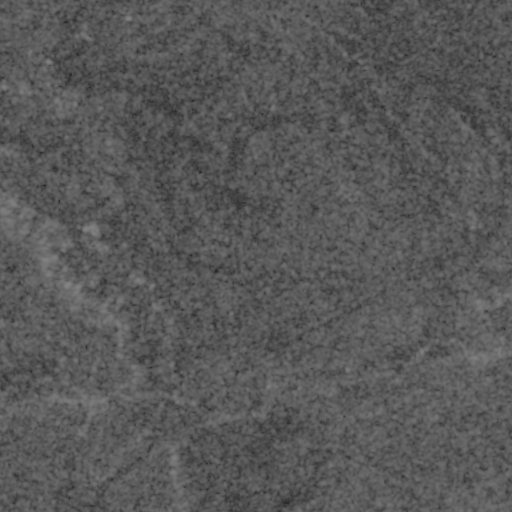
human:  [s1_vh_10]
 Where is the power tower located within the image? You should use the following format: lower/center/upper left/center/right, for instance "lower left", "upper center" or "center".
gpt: The power tower is located in the upper left of the image.
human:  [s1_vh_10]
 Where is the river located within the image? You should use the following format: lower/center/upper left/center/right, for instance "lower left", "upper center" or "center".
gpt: The river is located in the lower of the image.
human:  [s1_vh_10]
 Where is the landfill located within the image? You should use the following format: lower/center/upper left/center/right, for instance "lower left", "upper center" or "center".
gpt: There is no landfill in the image.

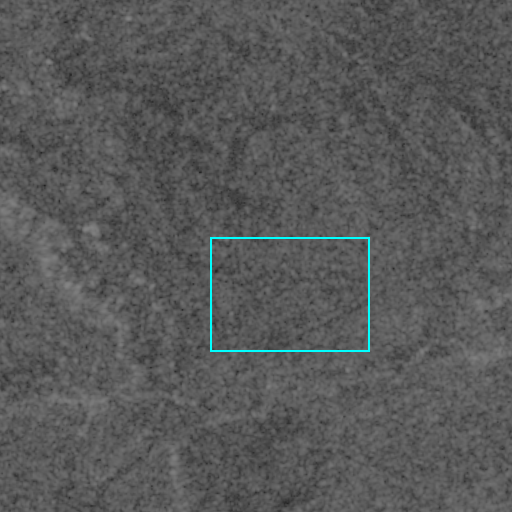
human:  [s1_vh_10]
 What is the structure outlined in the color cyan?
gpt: There is no cyan outline.
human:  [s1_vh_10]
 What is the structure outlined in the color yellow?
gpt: There is no structure outlined in yellow.